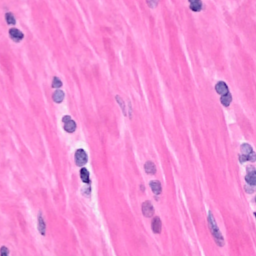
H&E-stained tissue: Breast